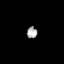
Tissue: lung
Cell type: Epithelial cells
Senescence score: 0.1753
Nuclear area (px): 119
Mean DAPI intensity: 163.891